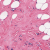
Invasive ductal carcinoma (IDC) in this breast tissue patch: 0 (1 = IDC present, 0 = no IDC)